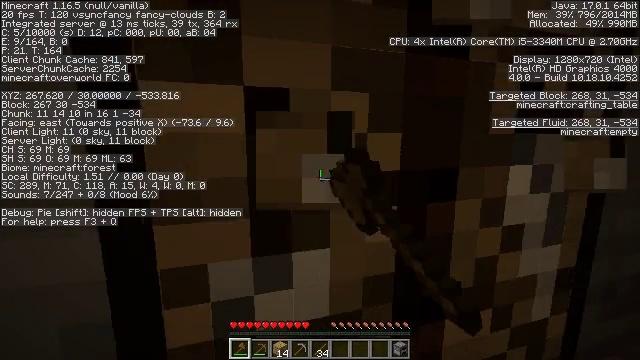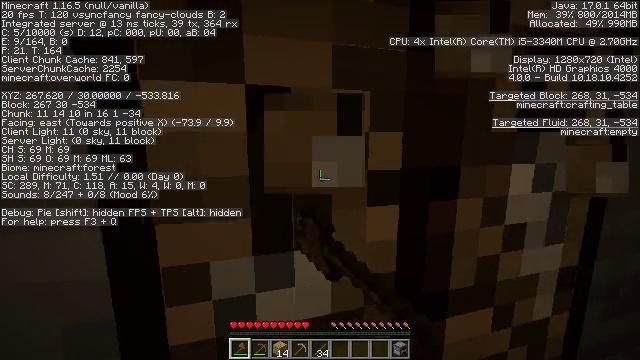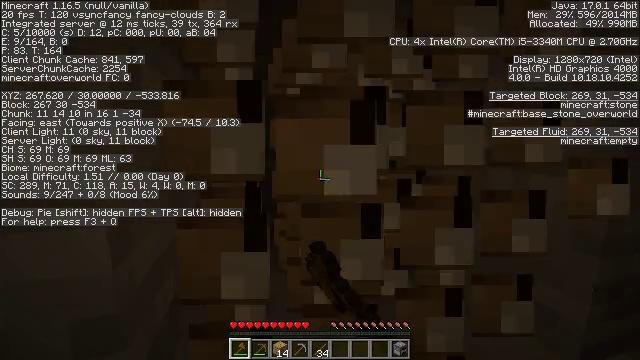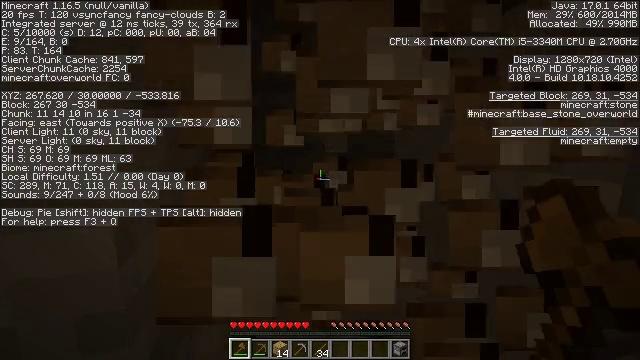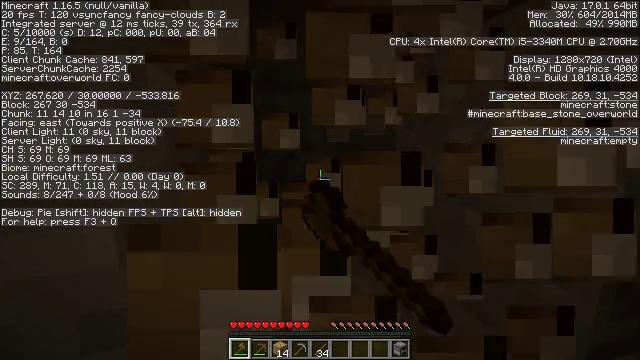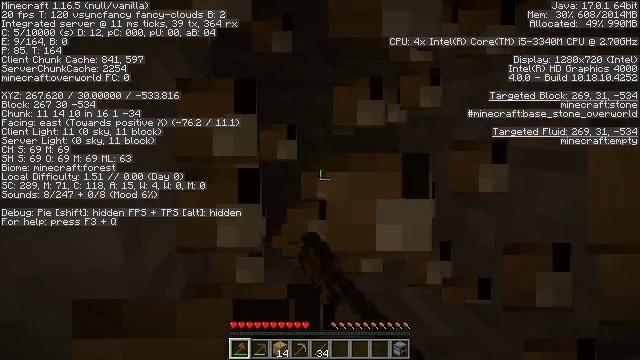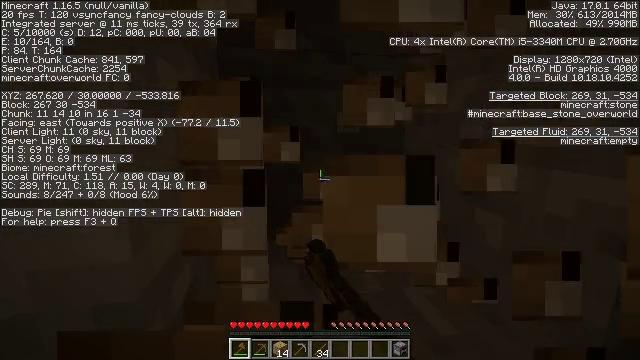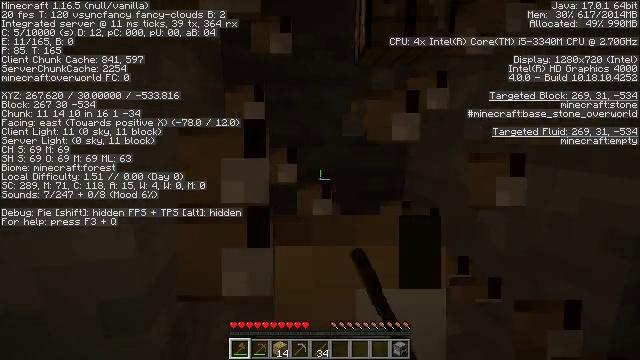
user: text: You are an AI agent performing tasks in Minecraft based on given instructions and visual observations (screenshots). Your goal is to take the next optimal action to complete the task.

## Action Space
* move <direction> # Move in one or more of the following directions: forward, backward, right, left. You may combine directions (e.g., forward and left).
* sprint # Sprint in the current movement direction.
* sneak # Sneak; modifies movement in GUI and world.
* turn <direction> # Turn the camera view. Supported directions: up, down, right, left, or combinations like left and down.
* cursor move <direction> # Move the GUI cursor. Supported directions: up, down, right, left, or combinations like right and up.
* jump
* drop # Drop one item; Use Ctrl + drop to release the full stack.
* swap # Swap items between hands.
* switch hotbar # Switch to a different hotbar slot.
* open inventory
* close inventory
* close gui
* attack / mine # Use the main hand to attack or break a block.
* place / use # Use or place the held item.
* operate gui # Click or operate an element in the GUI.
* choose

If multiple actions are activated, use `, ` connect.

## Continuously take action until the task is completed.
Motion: motion action
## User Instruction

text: Left click on the crafting table
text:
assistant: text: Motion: attack / mine
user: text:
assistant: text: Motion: attack / mine
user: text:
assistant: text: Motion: attack / mine
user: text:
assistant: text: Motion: attack / mine
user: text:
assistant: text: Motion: attack / mine
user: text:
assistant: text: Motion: turn left, attack / mine
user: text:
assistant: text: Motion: attack / mine
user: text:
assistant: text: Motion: attack / mine